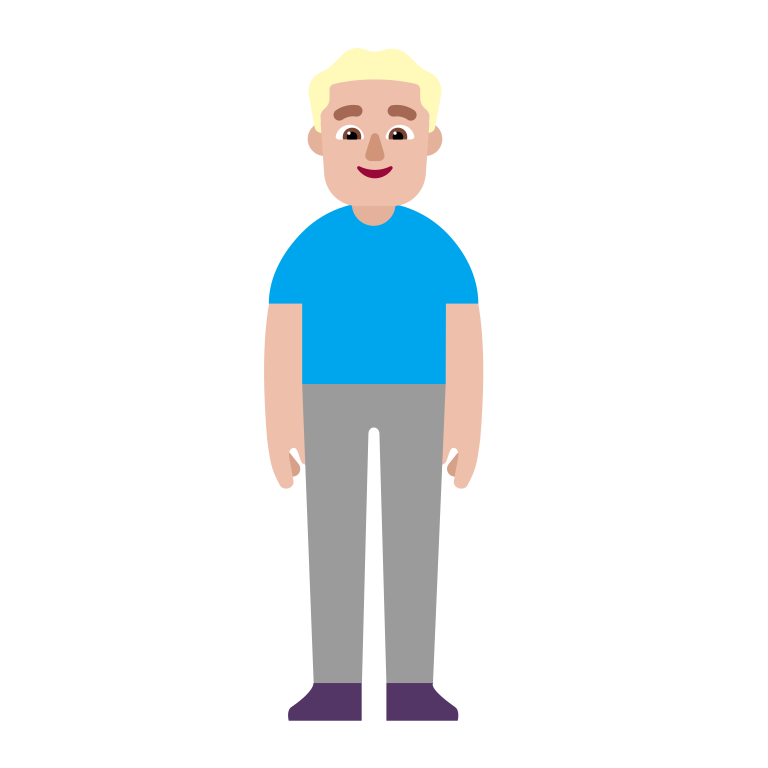
man standing flat  light